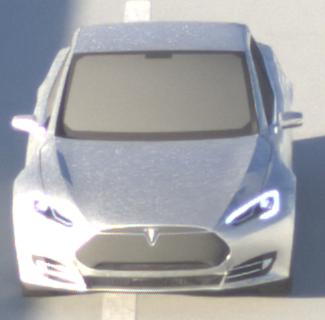
Make: Tesla
Model: Model S 60
Detailed model: Model S
Model produced from: 2013/10
Model produced until: 2014/10
Doors: 5
Color: white
Road condition: dry road
Daytime: sunrise or sunset
Contrast: high contrast